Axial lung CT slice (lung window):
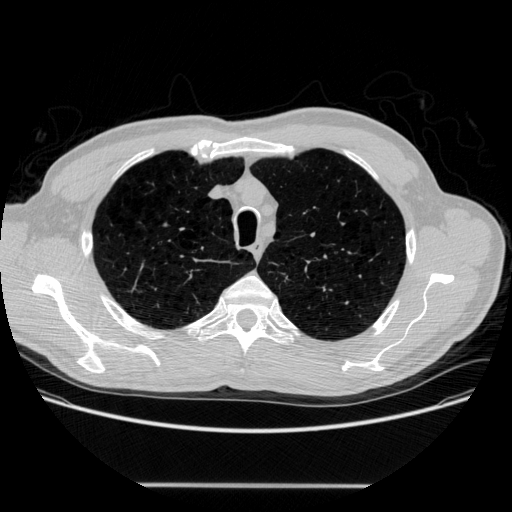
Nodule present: no